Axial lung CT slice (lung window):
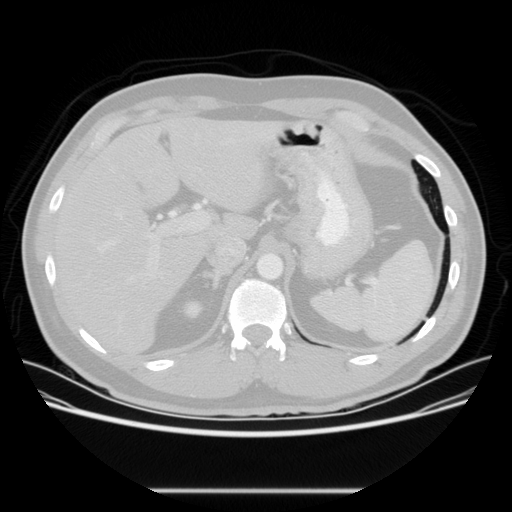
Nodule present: no